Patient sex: M
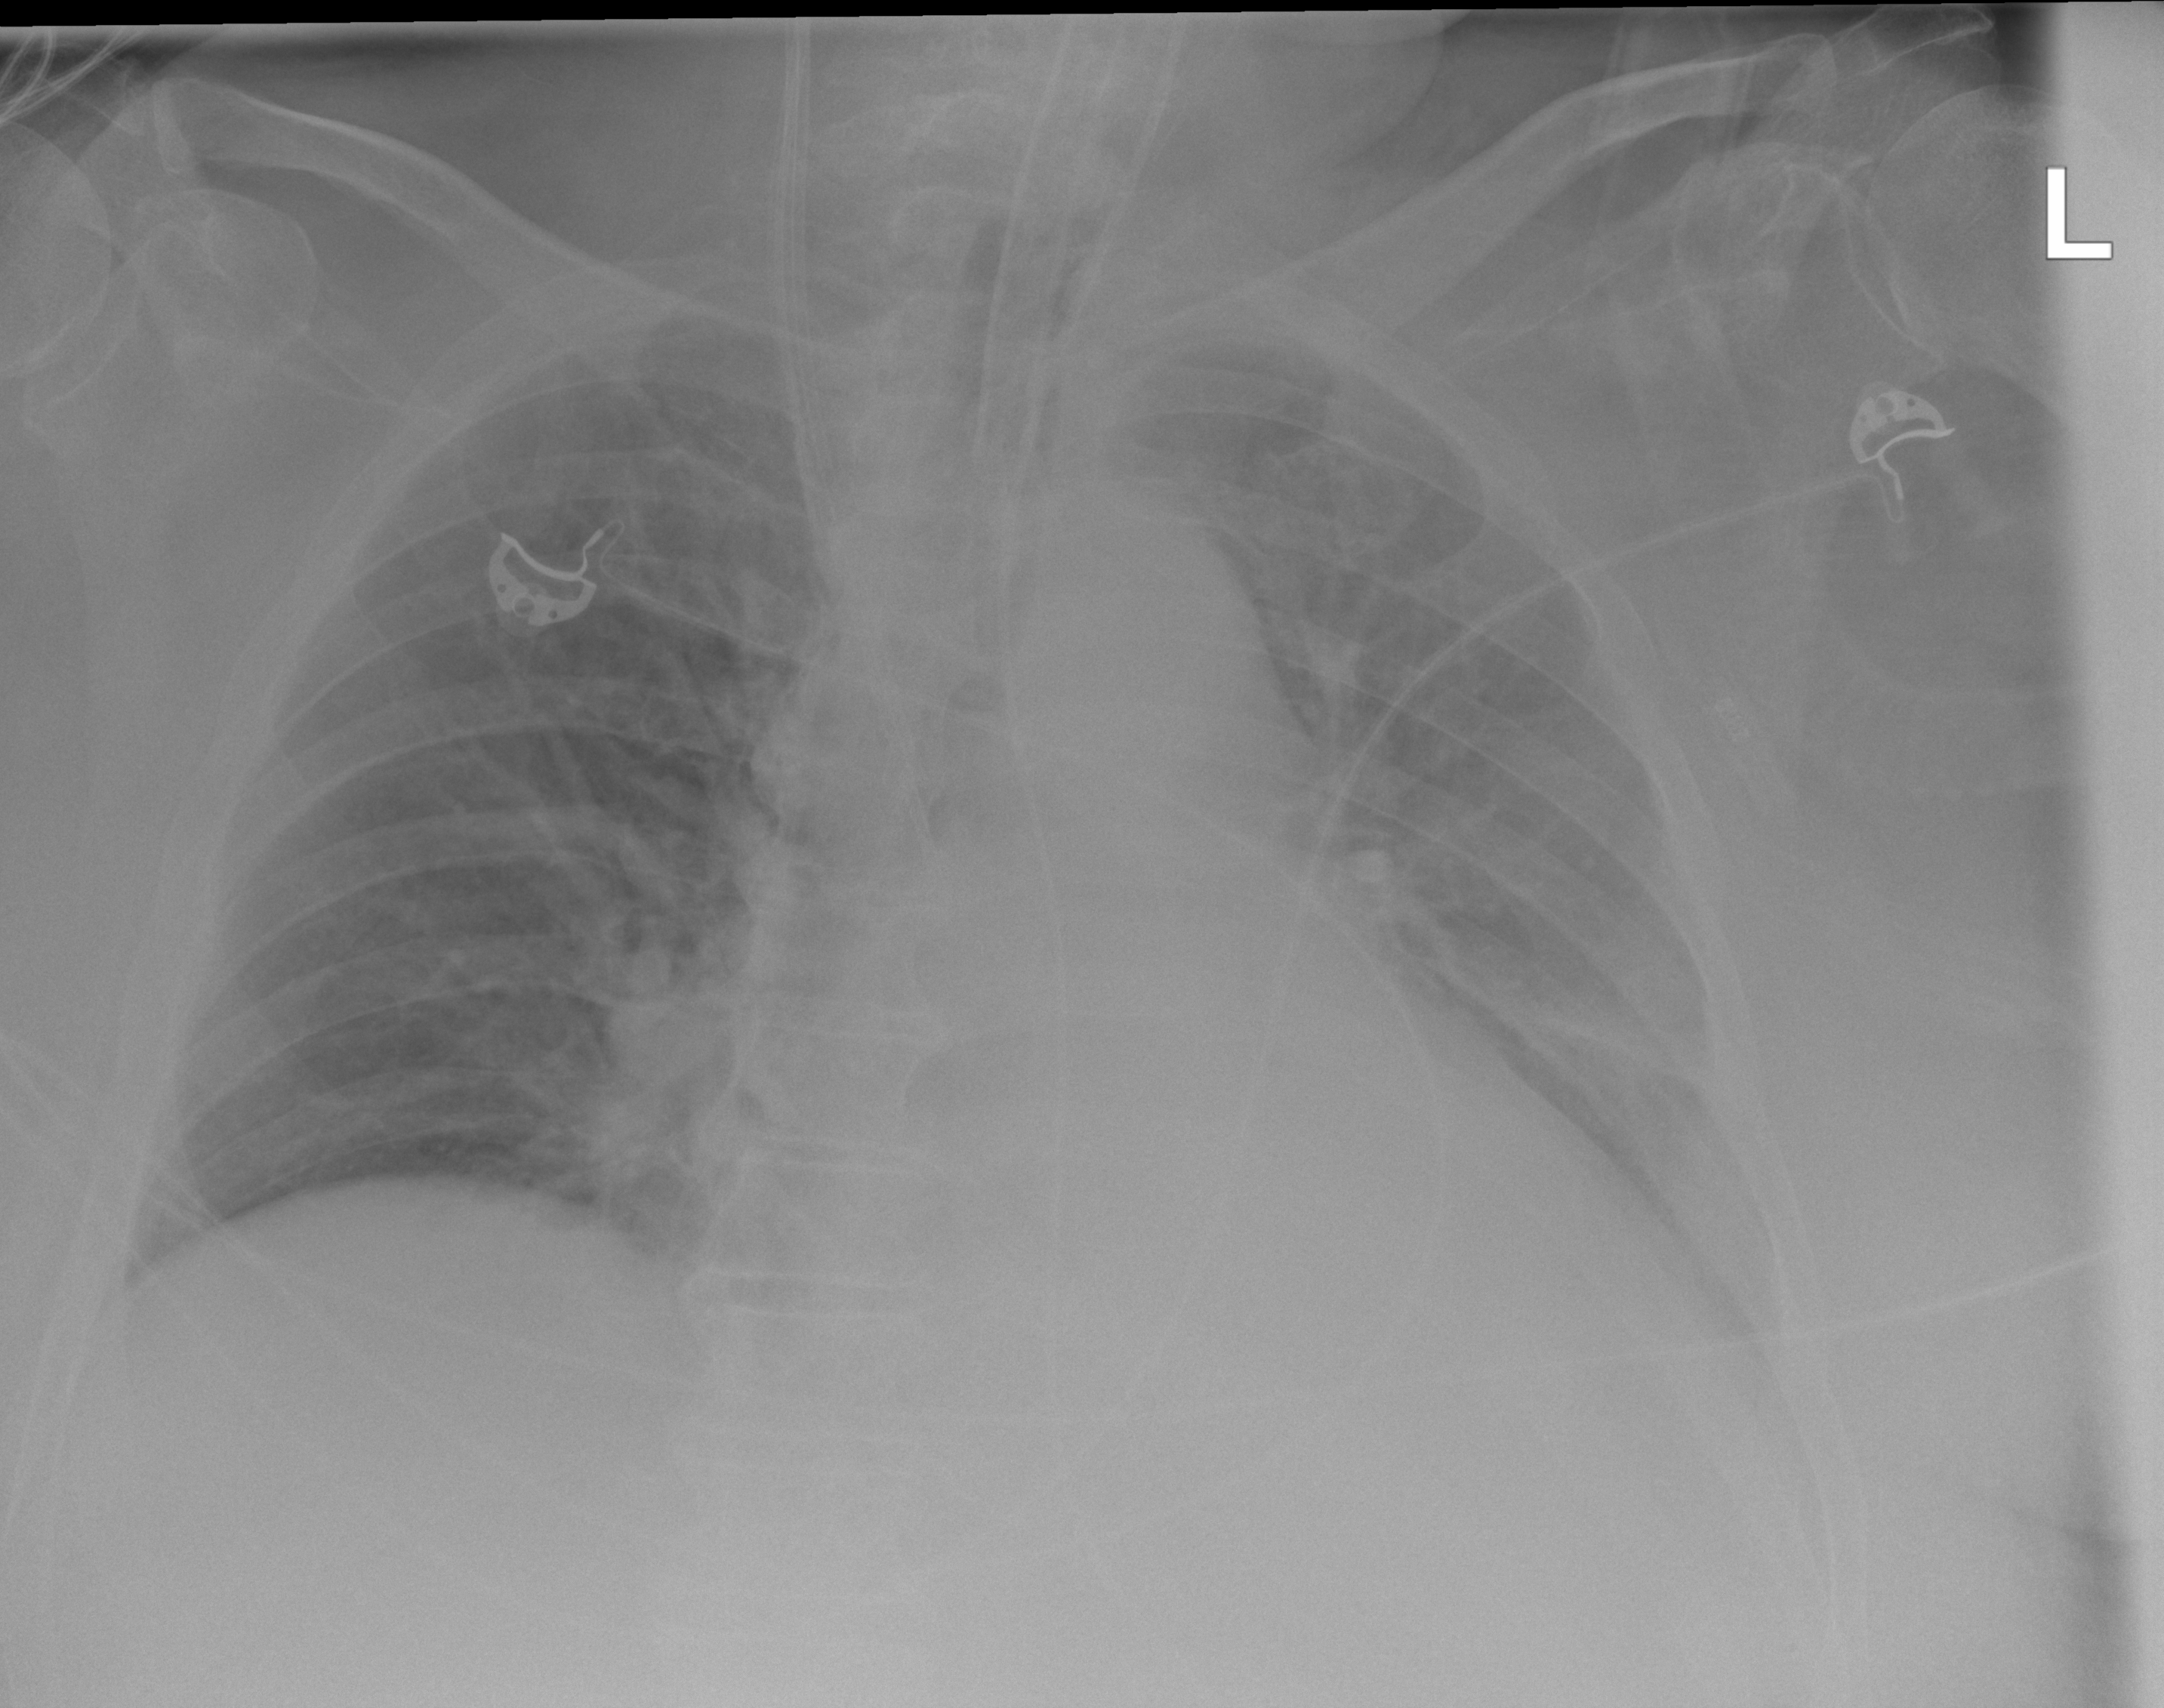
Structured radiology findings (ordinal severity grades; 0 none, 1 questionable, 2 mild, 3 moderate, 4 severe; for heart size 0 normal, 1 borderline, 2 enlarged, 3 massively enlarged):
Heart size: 0
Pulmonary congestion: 2
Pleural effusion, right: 0
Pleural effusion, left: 2
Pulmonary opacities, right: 0
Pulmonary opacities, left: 2
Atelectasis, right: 0
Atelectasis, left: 2